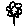
Label: flower